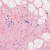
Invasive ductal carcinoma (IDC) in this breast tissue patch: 0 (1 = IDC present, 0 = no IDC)